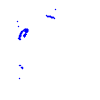
Particle: pion